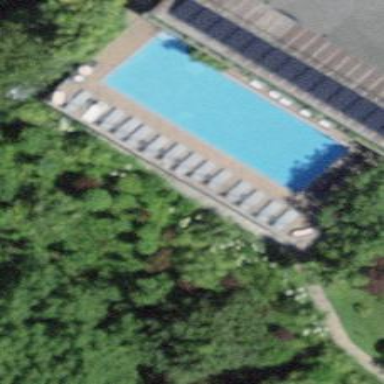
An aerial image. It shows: Swimming pool located in leisure land.